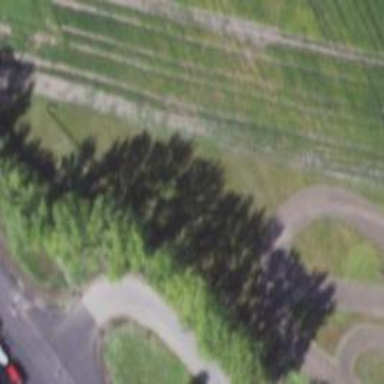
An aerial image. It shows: Street lined with row of trees.